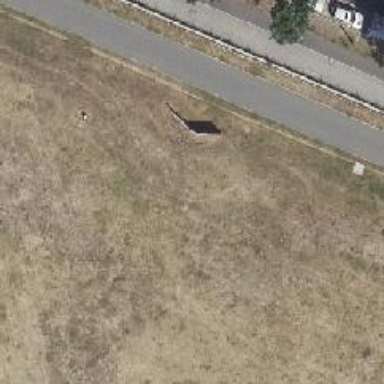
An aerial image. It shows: Memorial site with historic significance.